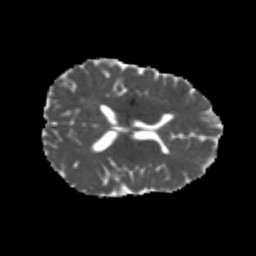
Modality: MD
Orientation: axial
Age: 24
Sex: male
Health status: healthy
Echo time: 0.074 s